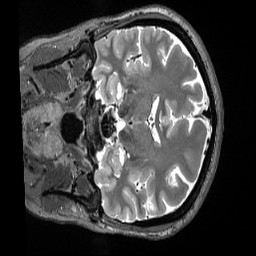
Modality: T2w
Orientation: coronal
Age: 35
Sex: female
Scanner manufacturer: siemens
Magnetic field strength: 3 T
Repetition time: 3.2 s
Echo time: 0.563 s